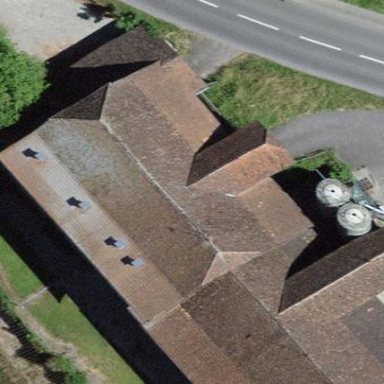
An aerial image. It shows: Barn.